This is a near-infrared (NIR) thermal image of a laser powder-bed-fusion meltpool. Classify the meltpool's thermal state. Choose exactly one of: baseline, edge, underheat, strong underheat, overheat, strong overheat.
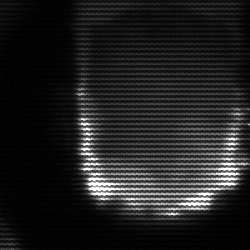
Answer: baseline